Field crop: maize
Growth stage: 1
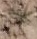
Species: salsola